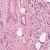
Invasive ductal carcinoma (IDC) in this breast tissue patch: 1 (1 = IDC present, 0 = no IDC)